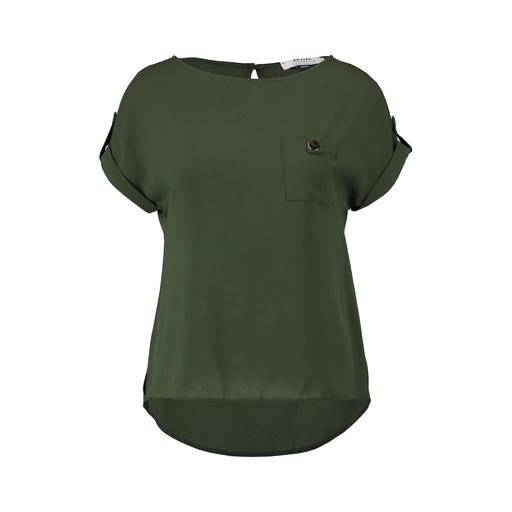
green short-sleeve top, green flap-pocket shirt, green classic high-low tee, white background